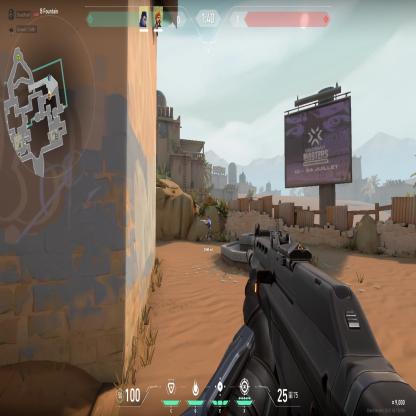
Label: teammate